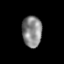
Tissue: prostate
Cell type: Myeloid cells
Senescence score: 0.32
Nuclear area (px): 594
Mean DAPI intensity: 136.726